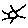
Label: sun